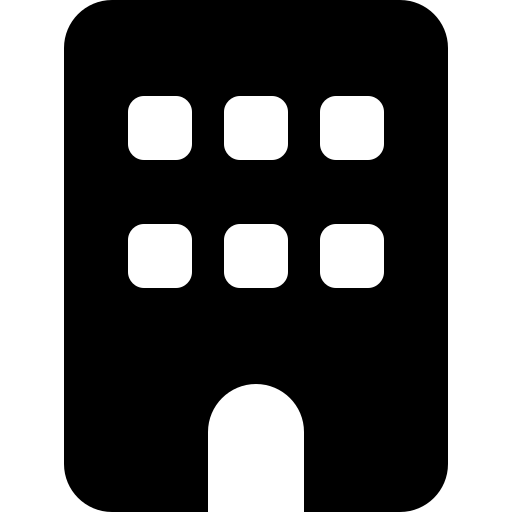
Tags: icon, FontAwesome, fa-icon, solid, building